Question: I have an ListView inside this window, and I set sky image as an effect(in SceneBuilder).
But now I cant see my list. Is it possible to have image background and also list to choose from?

Controller class:
'''
public class SampleController implements Initializable {
@FXML
ListView<String> listView;
@Override
public void initialize(URL location, ResourceBundle resources) {
ObservableList<String> list;
list = FXCollections.observableArrayList("Opcja 1", "Opcja 2");
listView.setItems(list);
}
'''
}
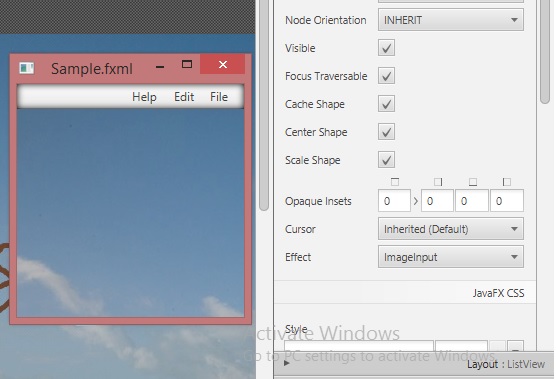
Answer: In order to display a background image behind a 'ListView' you have to remove the background color on each of its 'ListCell's. Here is a sample:
'''
@Override
public void start(Stage primaryStage) {
String image = "http://upload.wikimedia.org/wikipedia/commons/1/16/Appearance_of_sky_for_weather_forecast,_Dhaka,_Bangladesh.JPG";
ObservableList<String> data = FXCollections.observableList(IntStream
.range(1000, 2000).mapToObj(Integer::toString)
.collect(Collectors.toList()));
ListView<String> listView = new ListView<>(data);
listView.setBackground(new Background(new BackgroundImage(new Image(
image), BackgroundRepeat.NO_REPEAT, BackgroundRepeat.NO_REPEAT,
BackgroundPosition.CENTER, BackgroundSize.DEFAULT)));
BorderPane root = new BorderPane(listView);
Scene scene = new Scene(root, 700, 400);
scene.getStylesheets().add(getClass().getResource("application.css").toExternalForm());
primaryStage.setScene(scene);
primaryStage.show();
}
'''
And the necessary CSS code:
'''
.list-cell {
-fx-background-color: null;
}
'''
Hint: In most cases you will add a custom CSS class (e.g. '.my-cell') to each of your cells and use that class instead of '.list-cell' because the current code would apply to every 'ListCell'.